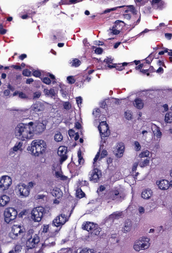
Tumor epithelial tissue: yes
Tumor-associated stroma tissue: no
Normal tissue: no